Question: Consider a web application, constructed from the Front Controller design pattern, included the strategy-pattern based actions, .jsp pages, javabeans and database connection, like the picture below:

How do I assign responsibilities in my code, for loading, initializing and updating applicationscoped data?
I have read a lot on this subject, but it is hard to find what I am looking for, between all of the framework-specific-, and similar, but yet so different Q&A's.
Unlike i.e. Android, a "java web app lifecycle"-search on google, returns hits on the process of developing a web app, not running it. I am looking for a basic understanding of the life cycle, and responsibility management in web-applications.
I do already have a provider-class that is able to connect, get and sort data into java objects, from my database. Supposed that this is a best practice solution, where in the web-app lifecycle/code should i refer to/create this provider, and store the data for applicationwide use?
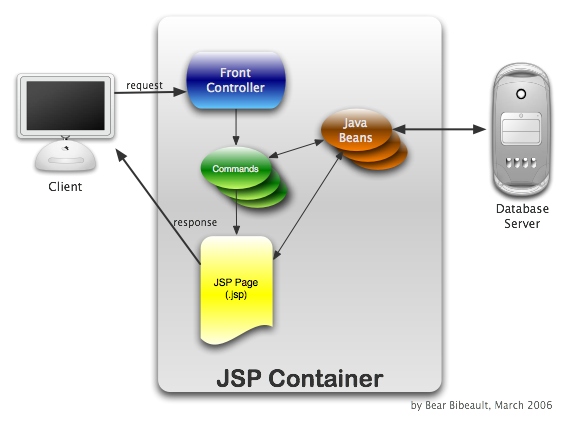
Answer: You should create it on a ServletContextListener, and store it on the ServletContext (or use a Singleton). The ServletContextListener is invoked by the Web container at application startup. The ServletContext is (among other things) a container for data that could be accessed by all requests of all sessions.
This is the JavaDoc:
<URL>
And here's a tutorial;
<URL>